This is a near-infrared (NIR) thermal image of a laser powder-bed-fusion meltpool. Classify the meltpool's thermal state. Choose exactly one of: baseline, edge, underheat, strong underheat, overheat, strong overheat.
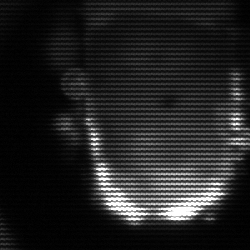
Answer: baseline